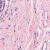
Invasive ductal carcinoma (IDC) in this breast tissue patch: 0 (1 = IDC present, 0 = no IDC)